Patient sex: M
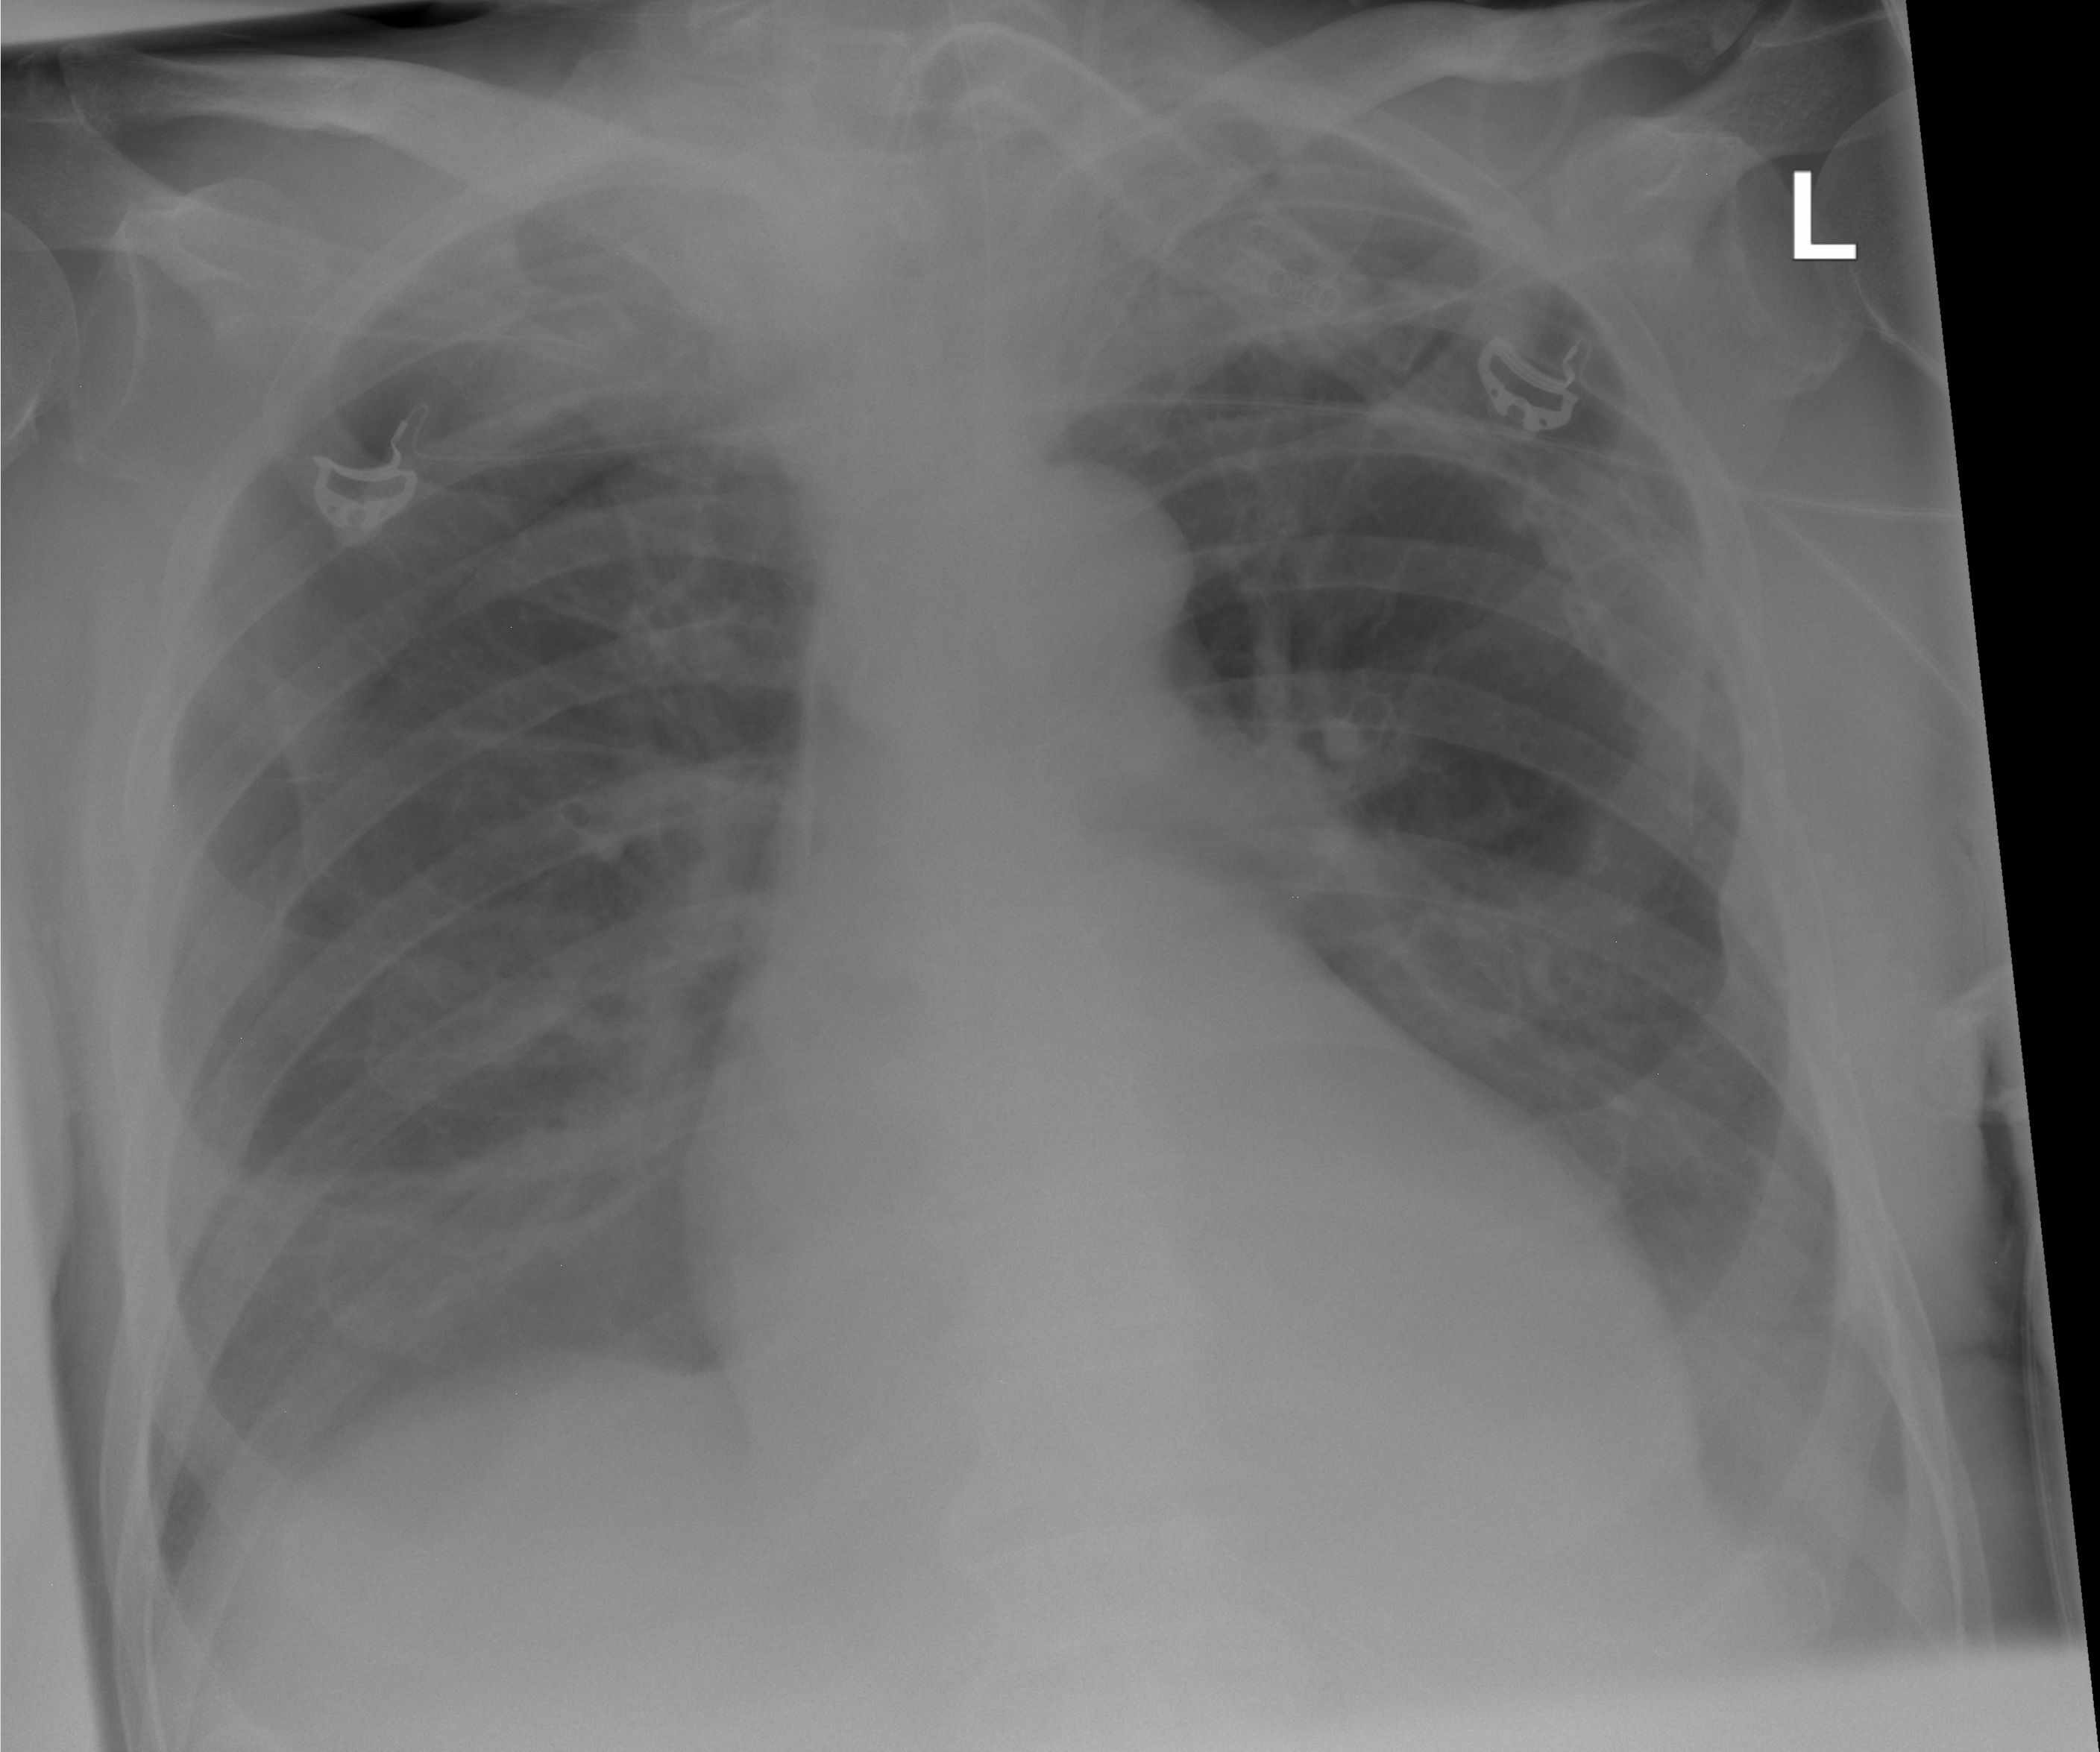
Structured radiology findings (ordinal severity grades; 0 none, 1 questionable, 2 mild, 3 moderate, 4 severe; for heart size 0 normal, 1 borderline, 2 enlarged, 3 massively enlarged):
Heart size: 2
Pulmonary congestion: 0
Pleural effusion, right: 1
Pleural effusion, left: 1
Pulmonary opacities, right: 0
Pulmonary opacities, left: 0
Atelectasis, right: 2
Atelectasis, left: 2